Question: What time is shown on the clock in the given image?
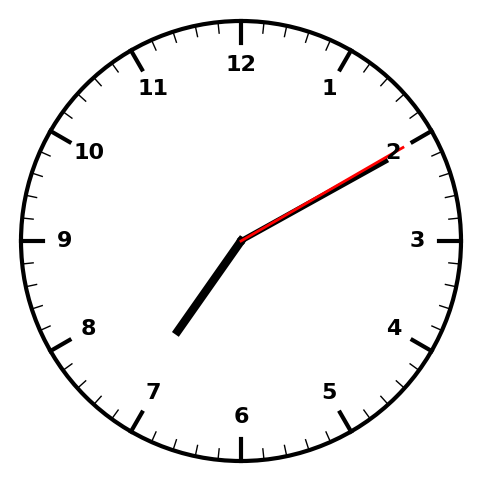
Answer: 07:10:10